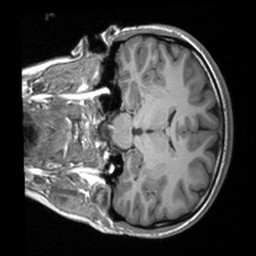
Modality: T1w
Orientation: coronal
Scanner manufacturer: siemens
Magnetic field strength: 3 T
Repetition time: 1.9 s
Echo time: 0.00226 s